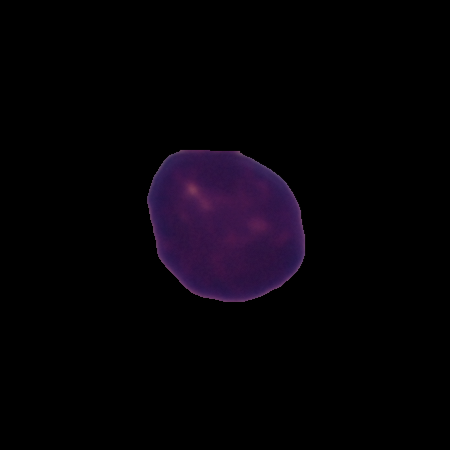
Label: healthy